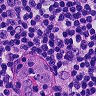
Metastatic tissue present: no